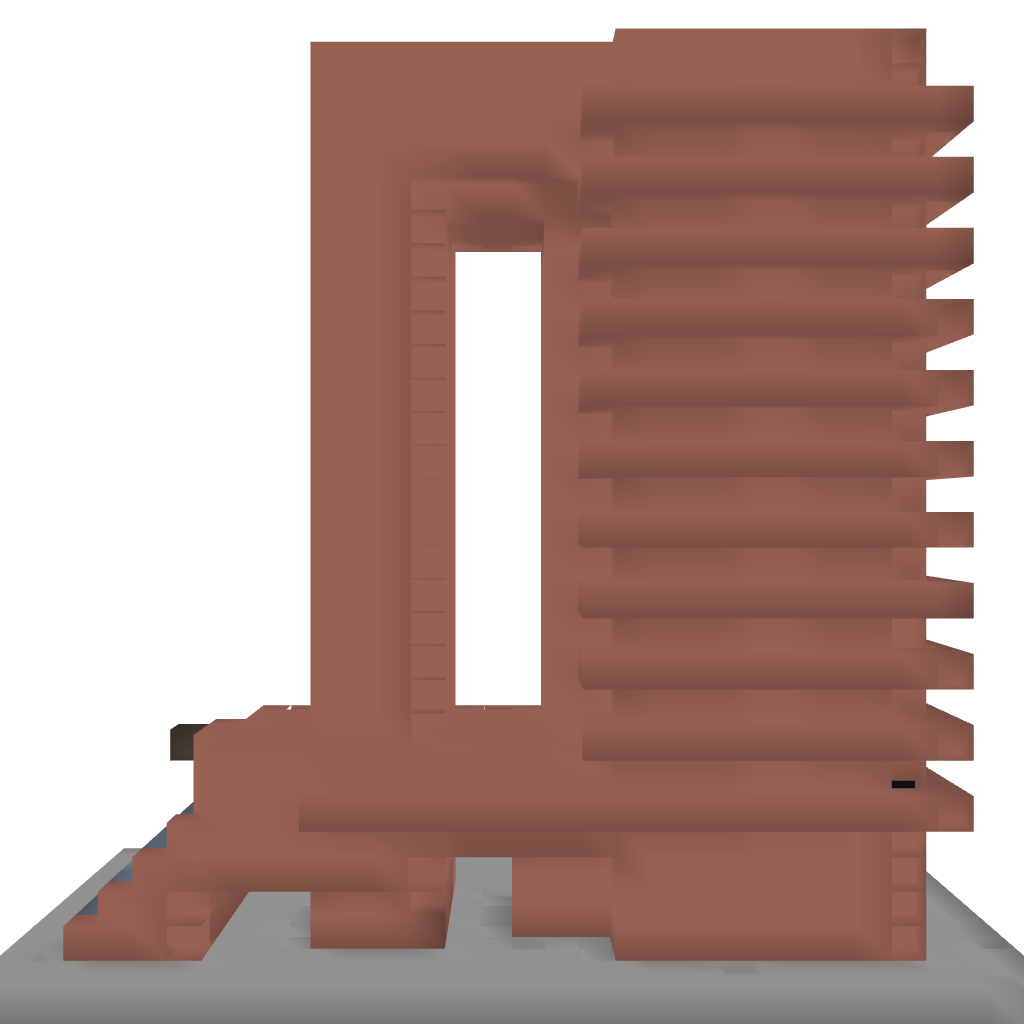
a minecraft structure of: Mr. GnarKill